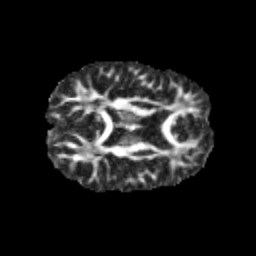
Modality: FA
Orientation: axial
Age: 13
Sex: male
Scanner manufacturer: siemens
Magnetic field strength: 3 T
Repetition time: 3.8 s
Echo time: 0.07 s